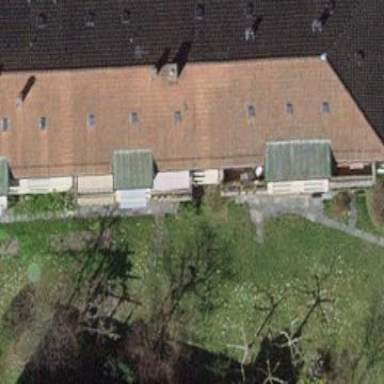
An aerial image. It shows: Building with hipped roof shape.